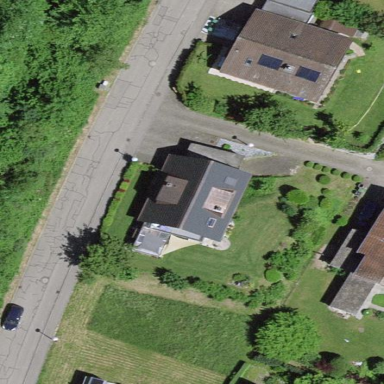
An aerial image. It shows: Detached building.